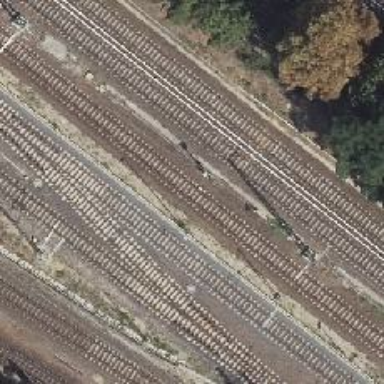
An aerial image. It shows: Railway signal.